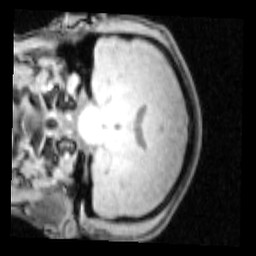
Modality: PDw
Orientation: coronal
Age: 20
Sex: male
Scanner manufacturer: siemens
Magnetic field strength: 3 T
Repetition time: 0.25 s
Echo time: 0.00103 s